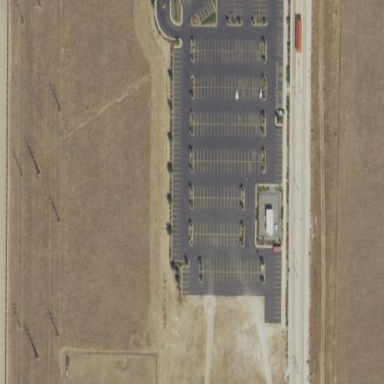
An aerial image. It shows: Parking area with park and ride facility.